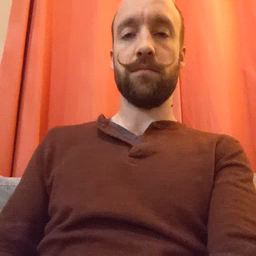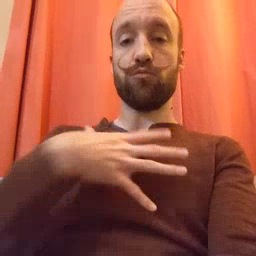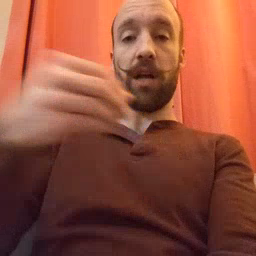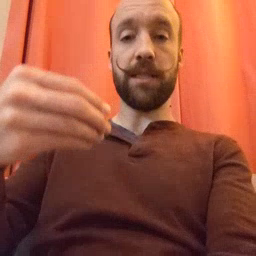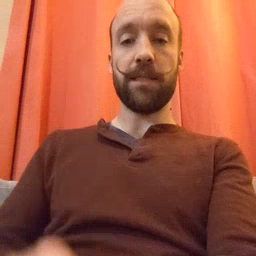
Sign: white